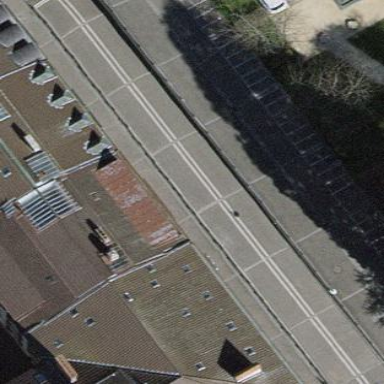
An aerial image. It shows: Bicycle parking area with wall loops.